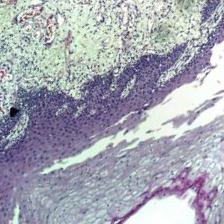
Diagnosis: Normal